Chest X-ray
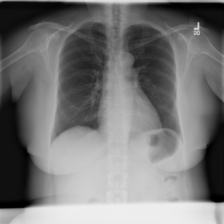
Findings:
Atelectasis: negative
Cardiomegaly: negative
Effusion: negative
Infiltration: negative
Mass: negative
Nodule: negative
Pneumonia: negative
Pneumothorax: negative
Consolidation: negative
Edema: negative
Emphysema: negative
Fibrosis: negative
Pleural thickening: negative
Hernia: negative